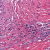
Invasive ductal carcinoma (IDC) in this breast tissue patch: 0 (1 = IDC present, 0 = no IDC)